Question: While reading user input from my script running on Debian, I found that user input would be terminated only after pressing Ctrl-D, instead of after hitting Enter/Return key.
'''
my $userchoice = <>;
'''
For my script, I require the user to enter text and terminate it with the Return/Enter key. What could be causing this in my script?
I had a look at perdoc, but couldnt find an explanation there.
'''
sub InteractiveMenu {
for my $key(0 .. $#desclist) {
my $value = $desclist[$key];
printf (" %-3s %-20s -> %-15s -> %-30s
", $key, $desclist[$key], $iplist[$key], $filelist[$key] );
}
print "
Available choices:
";
printf " (R)oot key installation [installs your public key to remote servers]
";
printf " (S)etup remote logging [sets up user account on remotes]
";
print "Choose a server to work on:
";
chomp(my $userchoice = <>);
}
sub ListRemotes {
print "Listing remote servers from $Confile
";
open my $ReadHandle, "<", $Confile or die $!;
local $/; # enable localized slurp mode
chomp(my $content = <$ReadHandle>);
close $ReadHandle;
my @values = split('zone ', $content);
foreach my $val (@values) {
#print $val."
-------------------------
";
&ListWorker($val);
}
InteractiveMenu();
}
'''

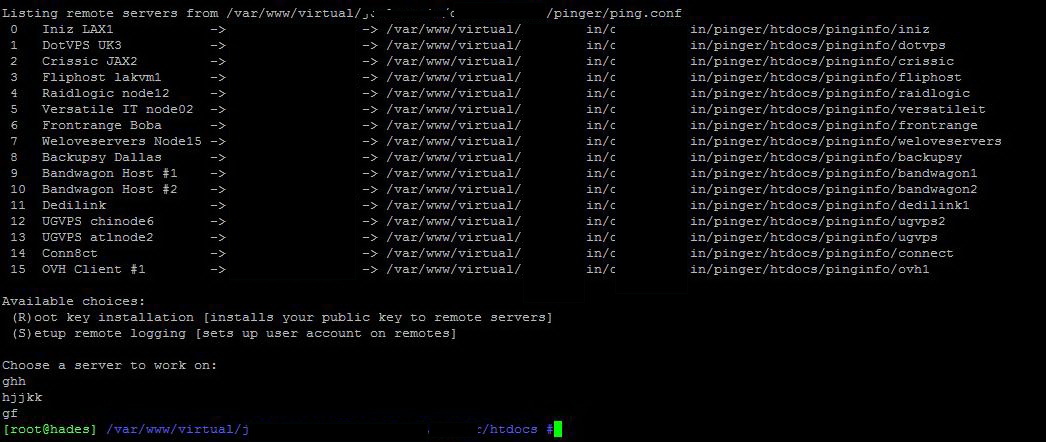
Answer: > Could setting slurp mode earlier in my script be related to this?
Yes. Setting '$/' to undef causes 'readline' (aka '<>') to read until the end of the file instead of until the end of the line. Ctrl-D causes your terminal to signal EOF.